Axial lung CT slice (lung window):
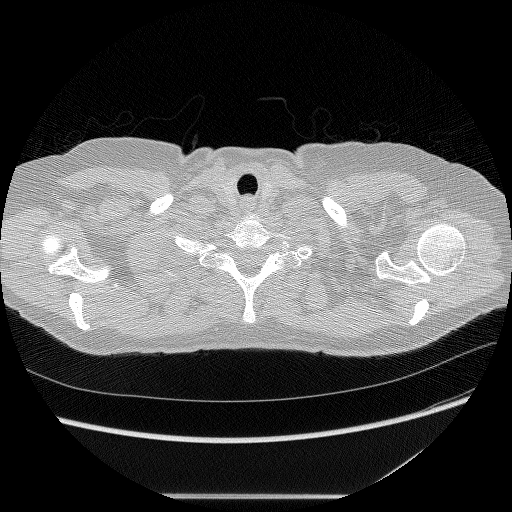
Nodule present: no